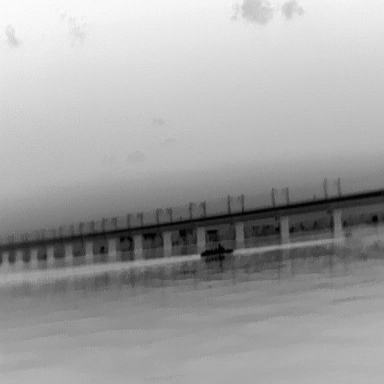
There is a warship in the infrared image.